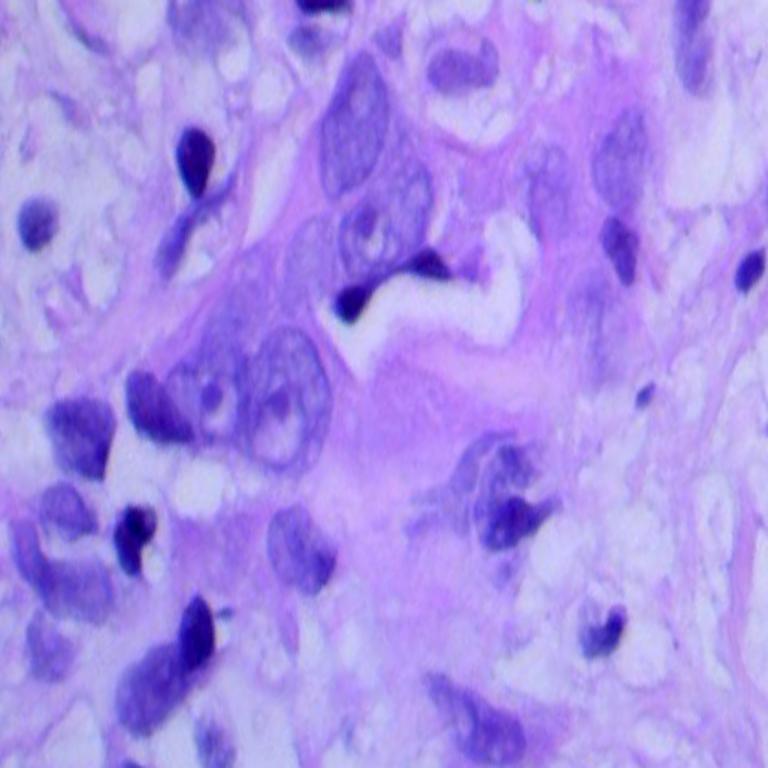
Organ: lung
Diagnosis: adenocarcinomas